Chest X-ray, AP view. Patient: 50 years old, sex M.
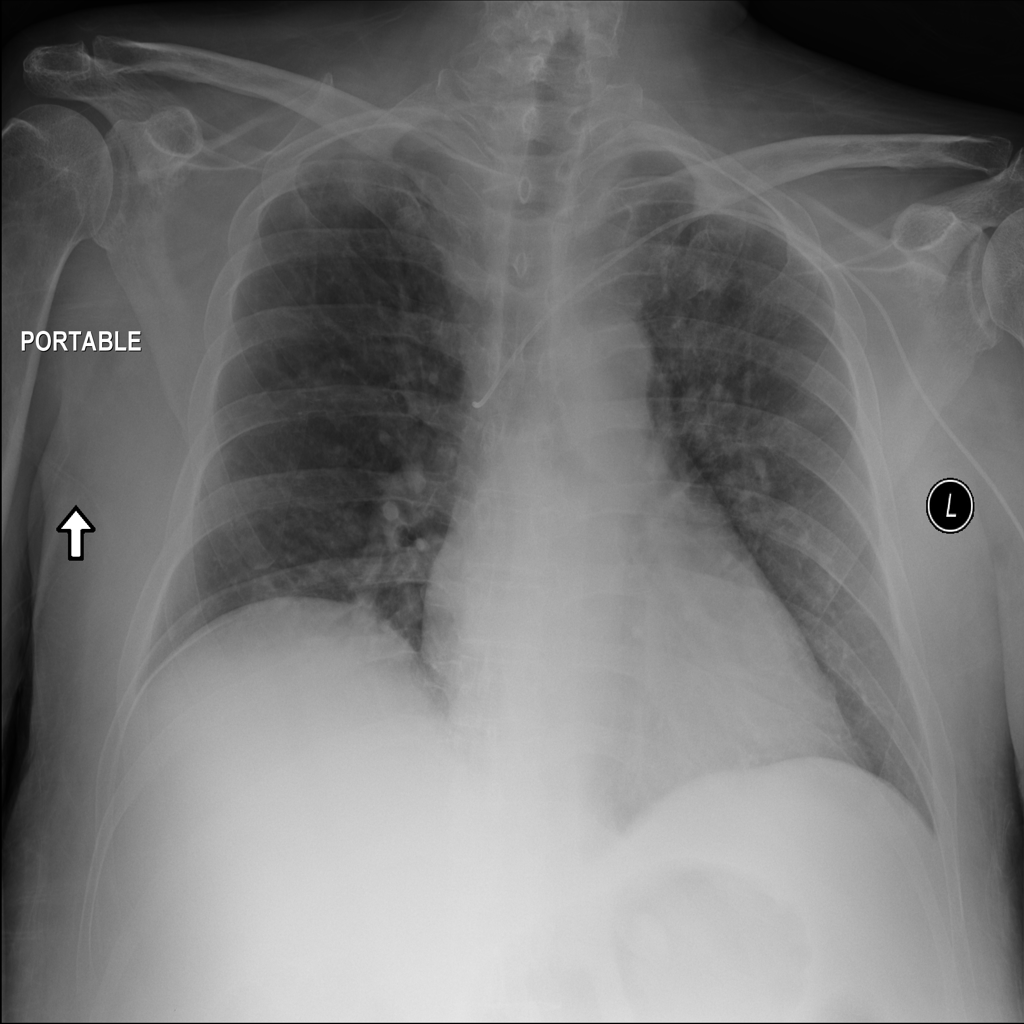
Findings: No Finding